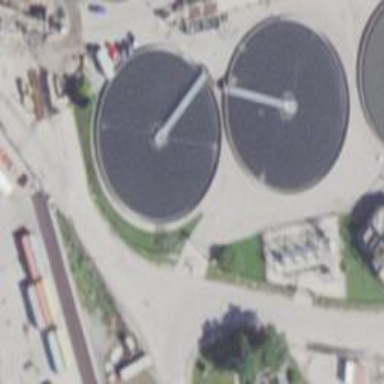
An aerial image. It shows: Body of wastewater.